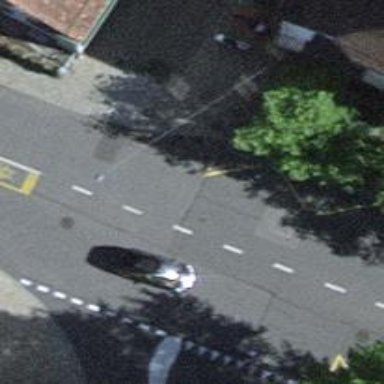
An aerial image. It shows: Bus stop with designated public transport stop position.